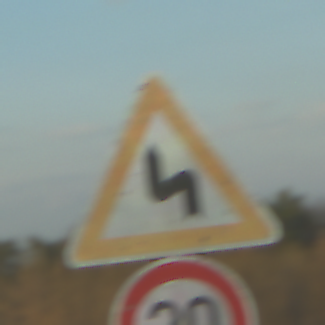
Verkehrszeichen: DoppelkurveZunaechstLinks
Zusatzzeichen unten: Geschwindigkeit20
Umgebung: Outdoor, Nature
Tageszeit: SunriseSunset
Wetter: PartlyCloudy
Licht: Natural
Jahreszeit: NotSpecified
Kontrast: MediumContrast